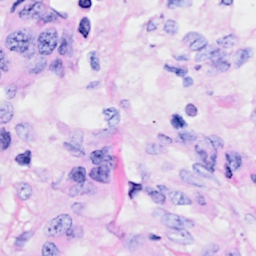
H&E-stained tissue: Breast